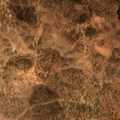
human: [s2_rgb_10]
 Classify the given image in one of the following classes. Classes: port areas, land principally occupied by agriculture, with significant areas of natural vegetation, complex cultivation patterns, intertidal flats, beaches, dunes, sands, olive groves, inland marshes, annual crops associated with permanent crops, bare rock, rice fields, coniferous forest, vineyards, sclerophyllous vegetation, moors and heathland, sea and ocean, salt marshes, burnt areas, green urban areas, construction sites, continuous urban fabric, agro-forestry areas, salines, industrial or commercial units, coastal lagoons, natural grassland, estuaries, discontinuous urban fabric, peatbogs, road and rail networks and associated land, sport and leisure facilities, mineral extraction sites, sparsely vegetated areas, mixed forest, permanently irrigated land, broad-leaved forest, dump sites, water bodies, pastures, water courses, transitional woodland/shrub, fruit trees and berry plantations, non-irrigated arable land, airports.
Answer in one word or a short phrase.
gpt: complex cultivation patterns, agro-forestry areas, transitional woodland/shrub